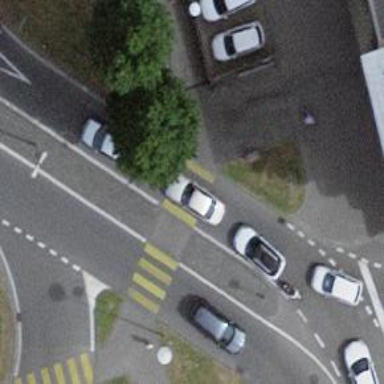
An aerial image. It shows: Marked zebra crossing with island in the middle.